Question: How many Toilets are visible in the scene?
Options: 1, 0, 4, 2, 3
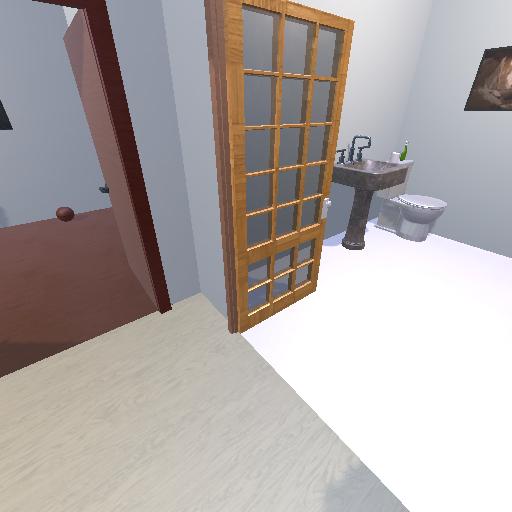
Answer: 1